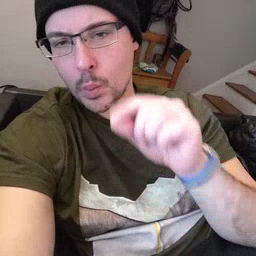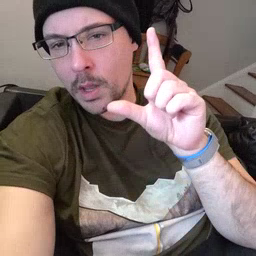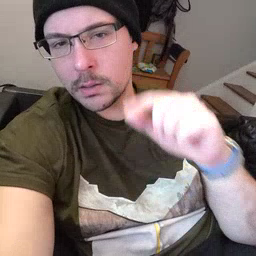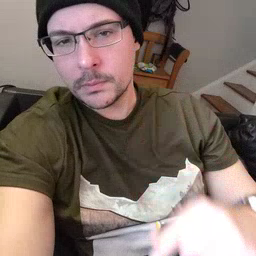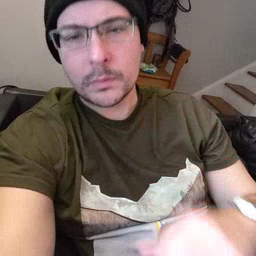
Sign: wake